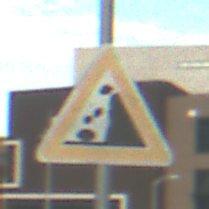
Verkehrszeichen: SteinschlagRechts
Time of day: MorningAfternoon
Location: Outdoor (Urban)
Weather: PartlyCloudy
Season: NotSpecified
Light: Natural